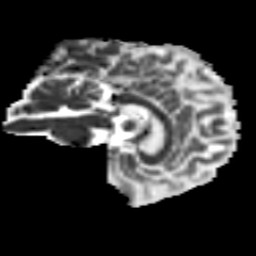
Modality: MD
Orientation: sagittal
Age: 46
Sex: male
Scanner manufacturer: siemens
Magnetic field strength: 3 T
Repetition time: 8.6 s
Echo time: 0.095 s